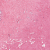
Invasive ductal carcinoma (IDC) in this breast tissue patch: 0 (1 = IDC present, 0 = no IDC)